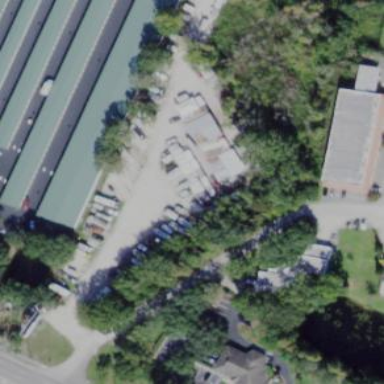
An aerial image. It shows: White building with flat roof colored green. It operates as storage rental shop.